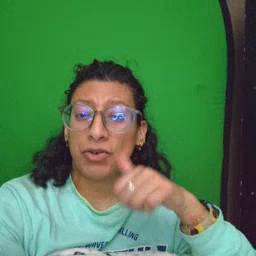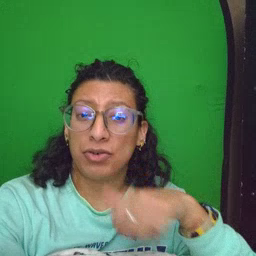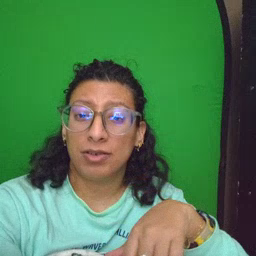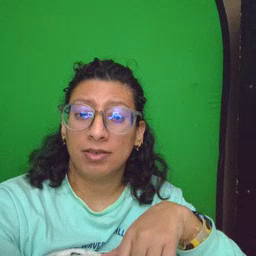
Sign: girl